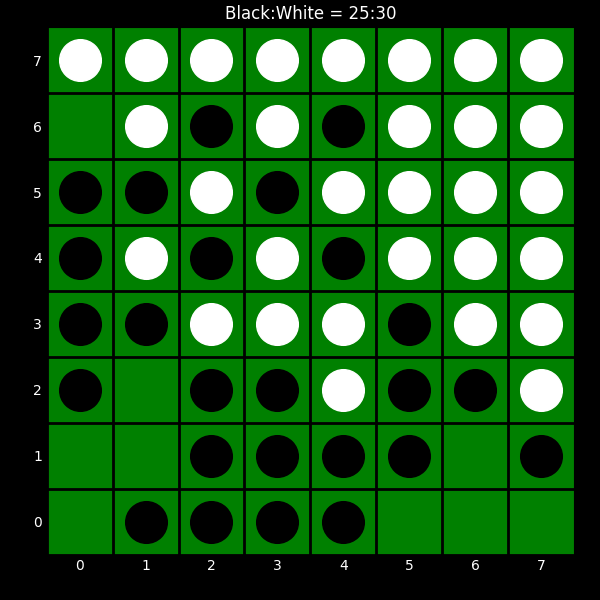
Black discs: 25
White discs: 30